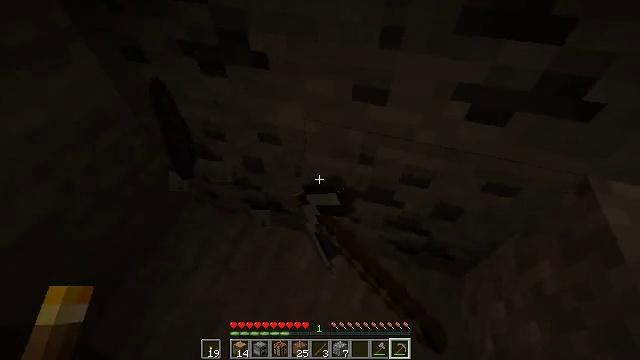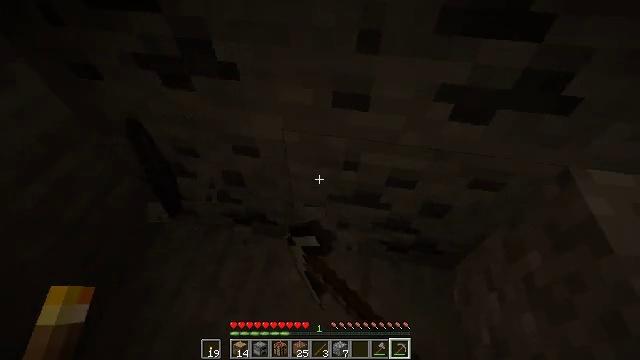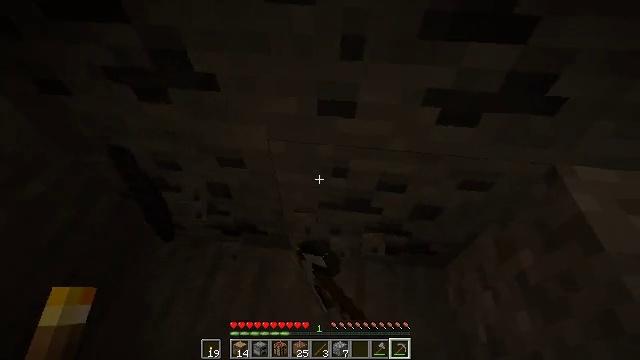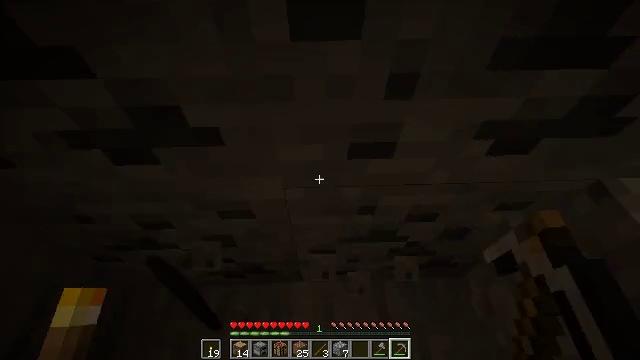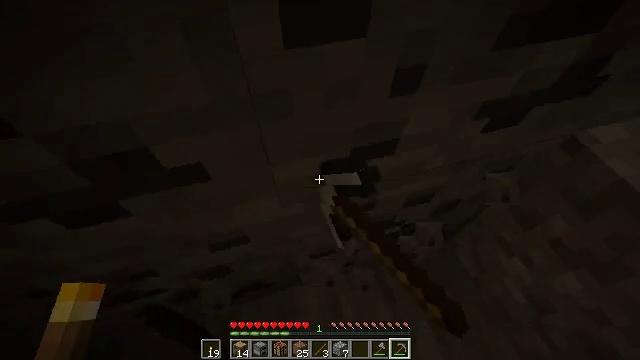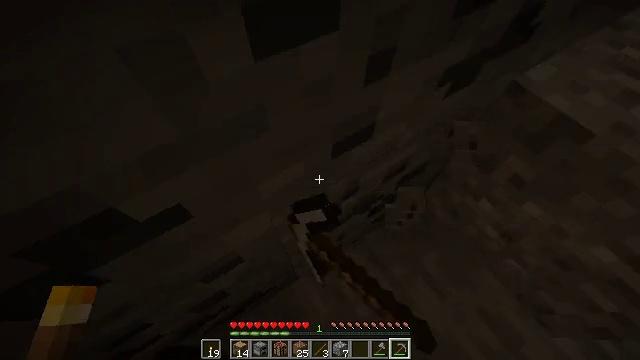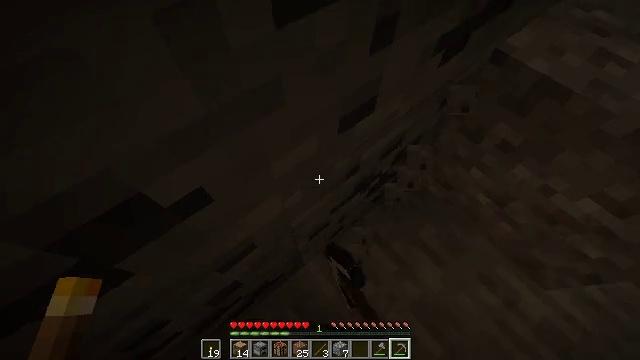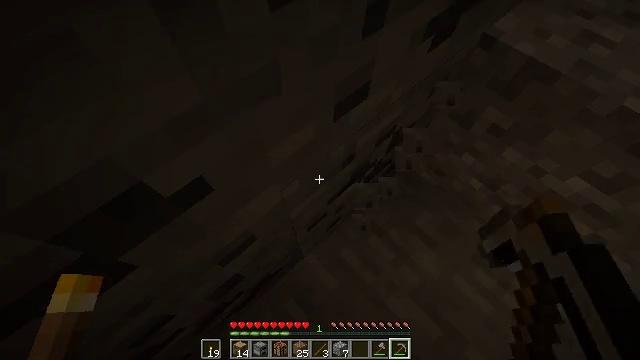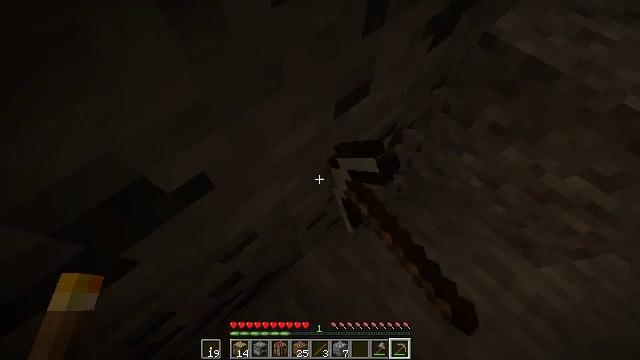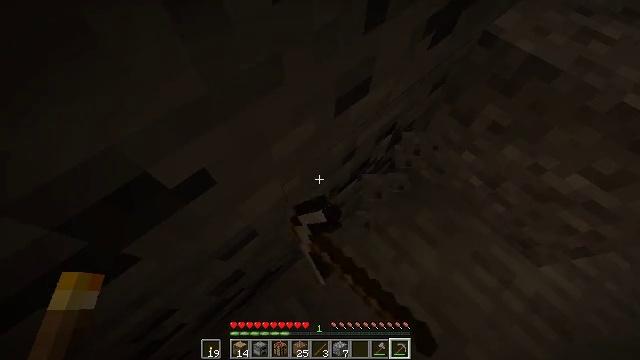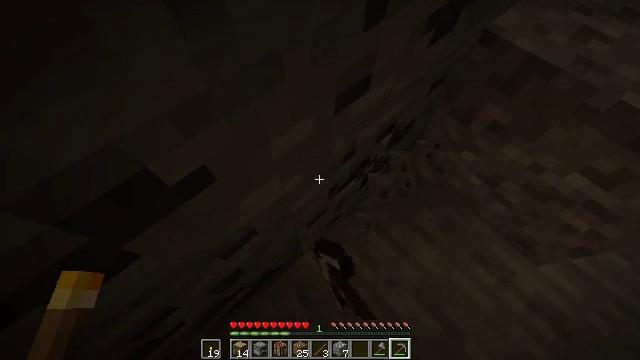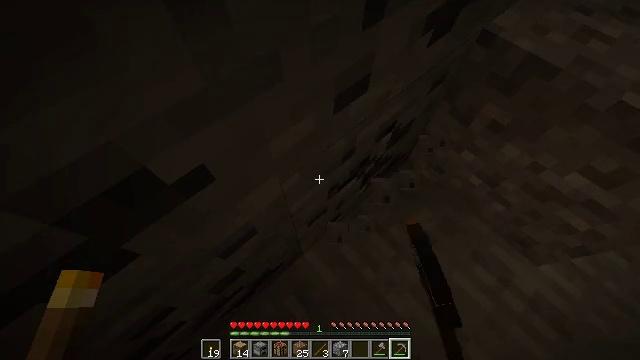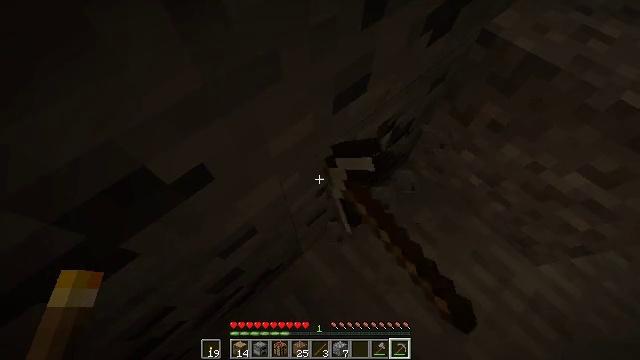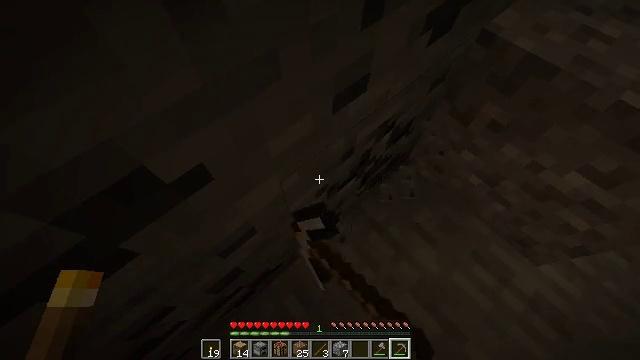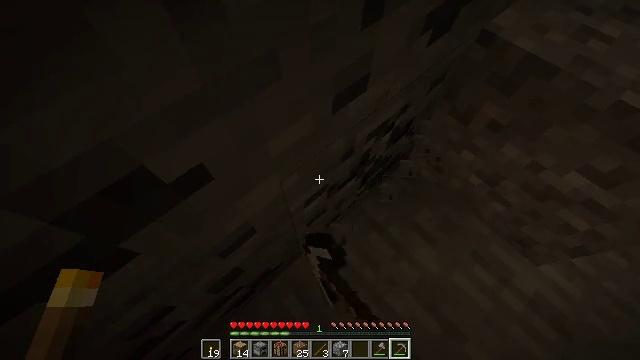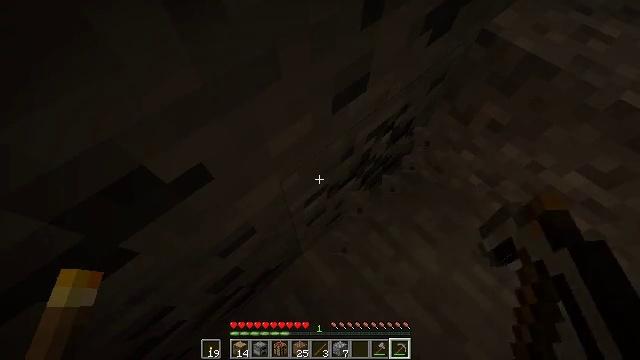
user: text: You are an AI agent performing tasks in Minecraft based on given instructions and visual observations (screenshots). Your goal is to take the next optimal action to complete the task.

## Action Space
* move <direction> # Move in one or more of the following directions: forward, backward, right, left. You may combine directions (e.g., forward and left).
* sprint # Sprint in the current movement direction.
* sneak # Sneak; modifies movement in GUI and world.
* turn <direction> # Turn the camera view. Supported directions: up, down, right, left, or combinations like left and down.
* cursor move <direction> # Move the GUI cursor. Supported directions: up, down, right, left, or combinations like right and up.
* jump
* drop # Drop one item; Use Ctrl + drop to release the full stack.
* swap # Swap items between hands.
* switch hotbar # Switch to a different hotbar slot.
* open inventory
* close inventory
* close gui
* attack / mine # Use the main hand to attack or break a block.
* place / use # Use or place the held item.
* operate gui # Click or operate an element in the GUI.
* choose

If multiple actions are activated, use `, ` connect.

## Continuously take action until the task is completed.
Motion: motion action
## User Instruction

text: Break the coal ore to collect coal.
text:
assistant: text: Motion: move forward and move left, turn right, attack / mine
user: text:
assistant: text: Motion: move forward and move left, turn right, attack / mine
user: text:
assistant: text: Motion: move forward and move left, turn right and down, attack / mine
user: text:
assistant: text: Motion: move forward and move left, turn right and down, attack / mine
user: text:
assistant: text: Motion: turn right and down, attack / mine
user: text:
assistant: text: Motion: turn right and down, attack / mine
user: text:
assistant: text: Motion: turn right and down, attack / mine
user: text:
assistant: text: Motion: attack / mine
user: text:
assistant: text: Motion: attack / mine
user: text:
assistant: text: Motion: attack / mine
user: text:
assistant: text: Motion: attack / mine
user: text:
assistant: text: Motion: attack / mine
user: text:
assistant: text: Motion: attack / mine
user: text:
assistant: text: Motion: attack / mine
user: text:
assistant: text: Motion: attack / mine
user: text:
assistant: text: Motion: attack / mine
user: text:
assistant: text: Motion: attack / mine
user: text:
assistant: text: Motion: attack / mine
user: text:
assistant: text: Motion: attack / mine
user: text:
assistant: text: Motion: attack / mine
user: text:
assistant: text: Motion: attack / mine
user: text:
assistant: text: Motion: attack / mine
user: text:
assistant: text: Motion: attack / mine
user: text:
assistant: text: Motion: attack / mine
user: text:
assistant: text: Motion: attack / mine
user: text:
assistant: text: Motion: attack / mine
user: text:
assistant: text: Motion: attack / mine
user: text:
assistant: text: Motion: attack / mine
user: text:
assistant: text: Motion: turn left, attack / mine
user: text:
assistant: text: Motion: turn left and down, attack / mine